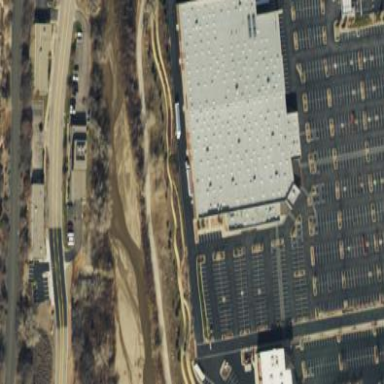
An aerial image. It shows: Retail building with wholesale shop.